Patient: sex M, age 65
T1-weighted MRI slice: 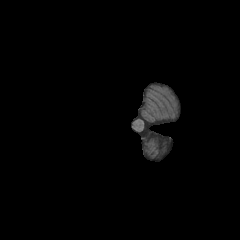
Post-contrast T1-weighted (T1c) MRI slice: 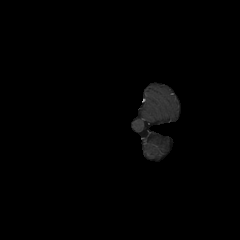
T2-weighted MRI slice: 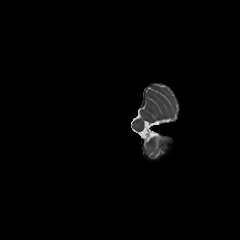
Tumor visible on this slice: no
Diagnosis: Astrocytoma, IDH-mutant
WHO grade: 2